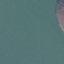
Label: SeaLake